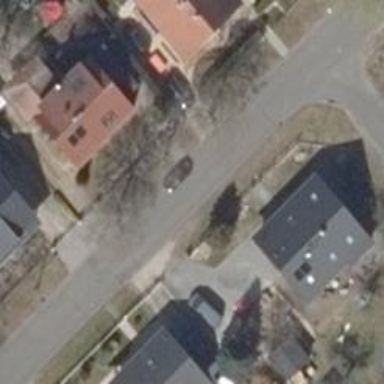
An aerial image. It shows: Driveway.